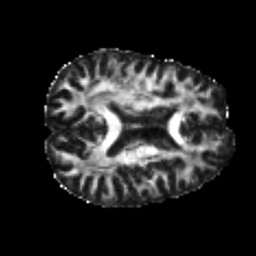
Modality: FA
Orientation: axial
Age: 26
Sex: male
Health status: healthy
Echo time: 0.074 s